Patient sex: M
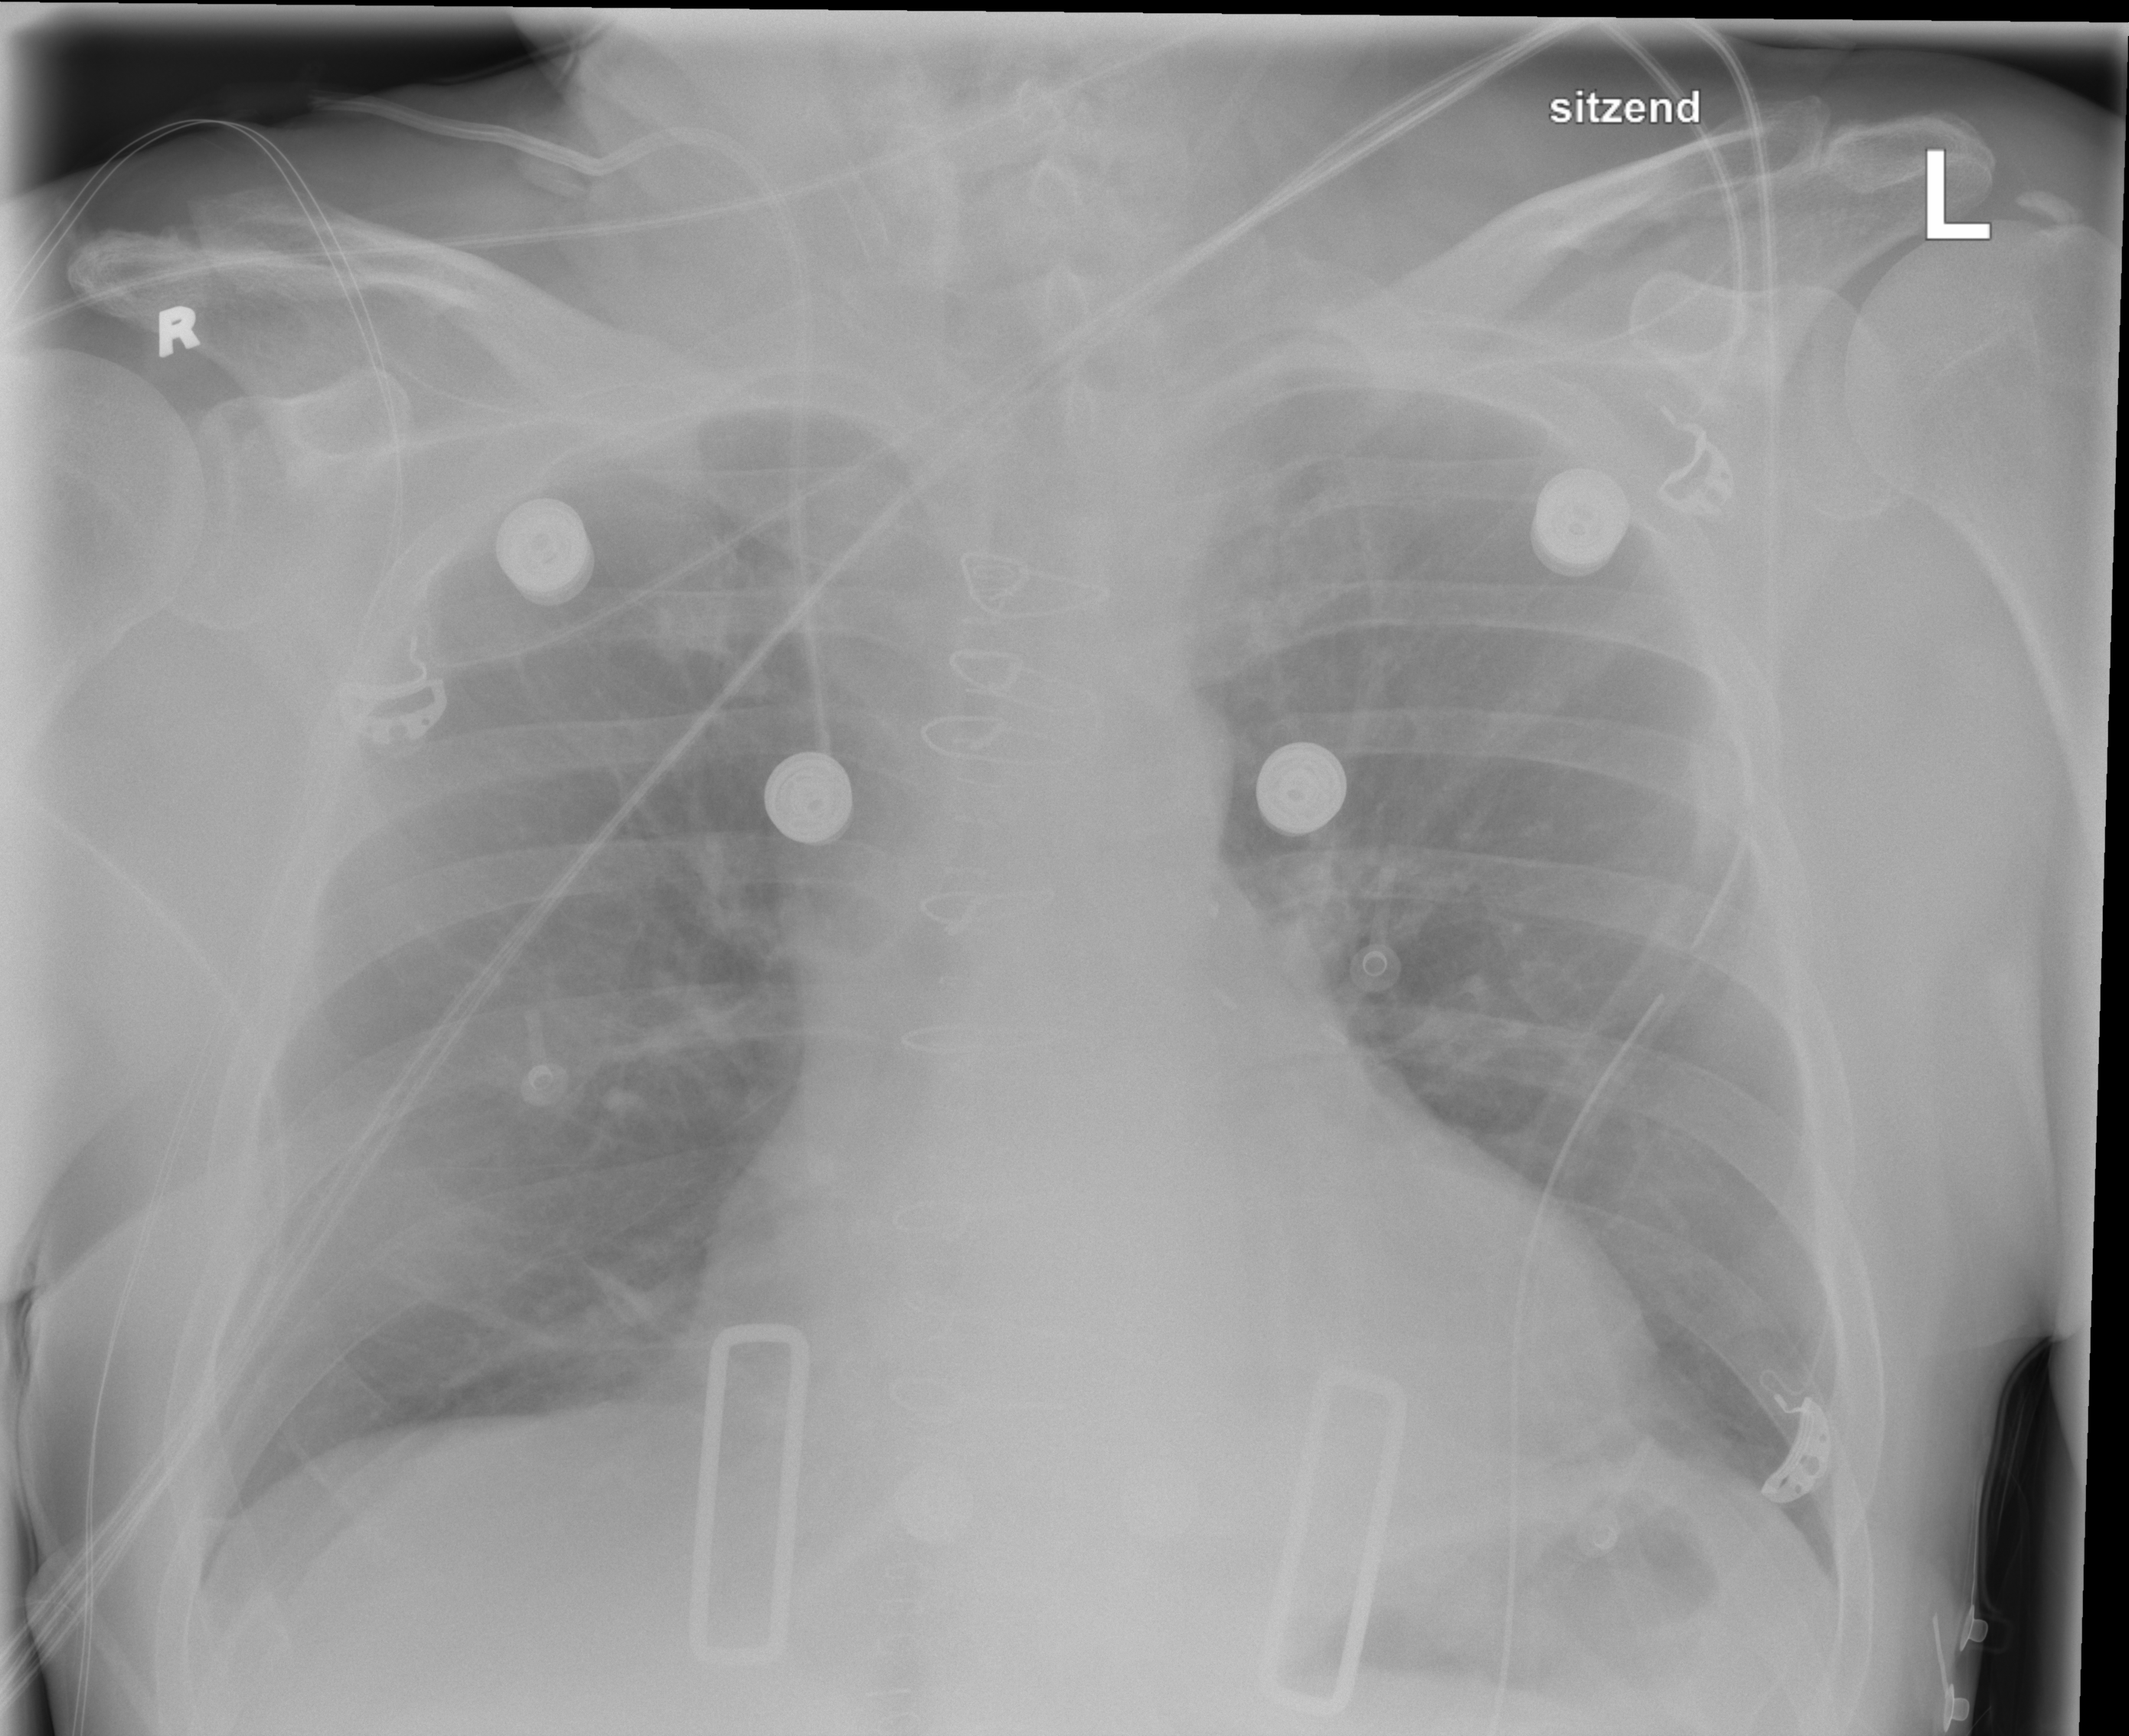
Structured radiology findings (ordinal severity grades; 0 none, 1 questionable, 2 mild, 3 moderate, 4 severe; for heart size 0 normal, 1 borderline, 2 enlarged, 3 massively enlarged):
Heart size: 0
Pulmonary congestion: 0
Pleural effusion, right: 0
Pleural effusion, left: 0
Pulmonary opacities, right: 0
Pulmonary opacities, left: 0
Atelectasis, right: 2
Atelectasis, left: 2